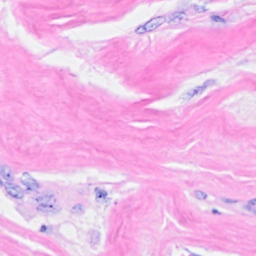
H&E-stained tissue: Breast